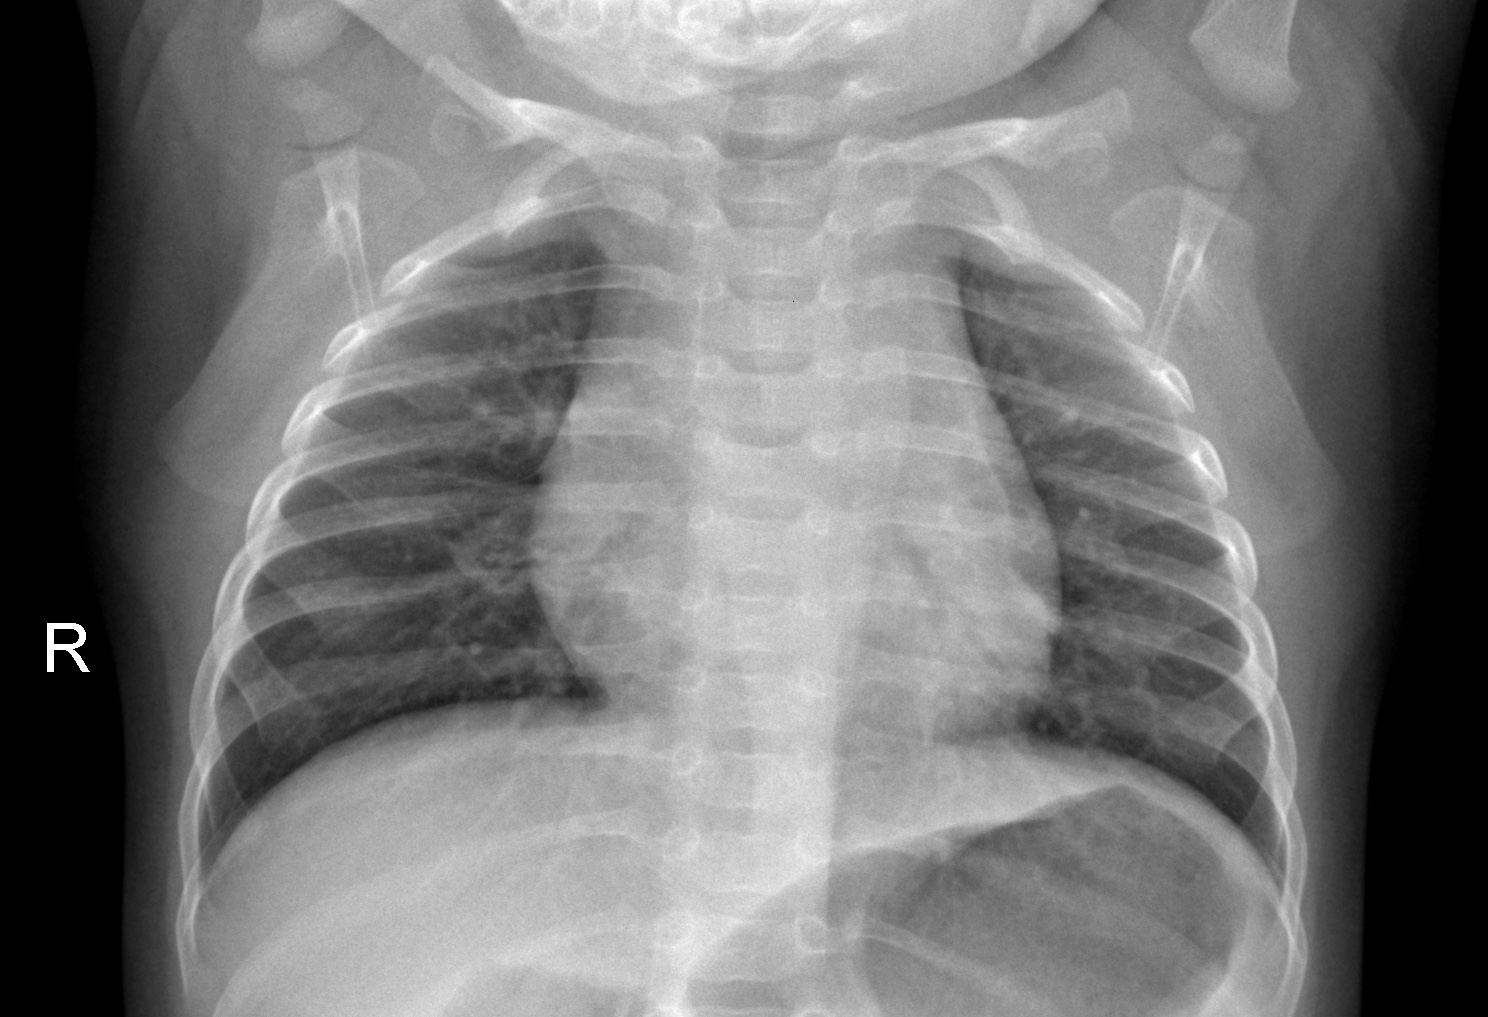
Diagnosis: NORMAL